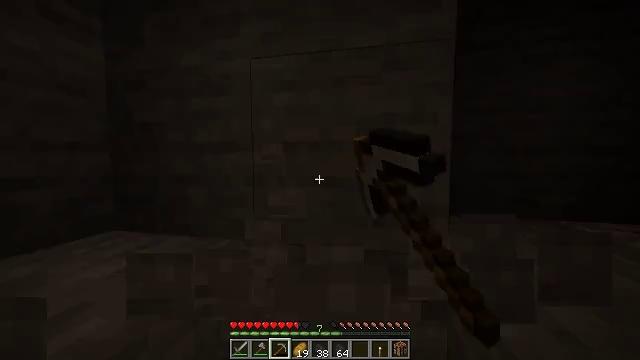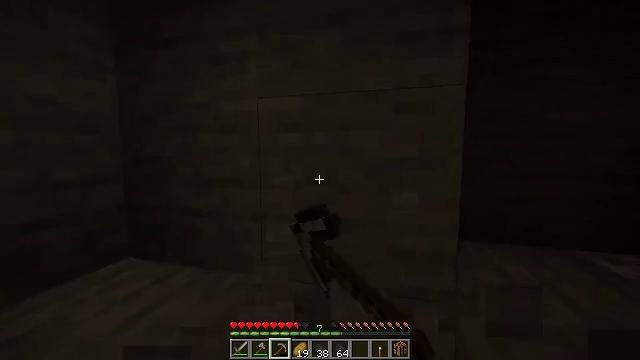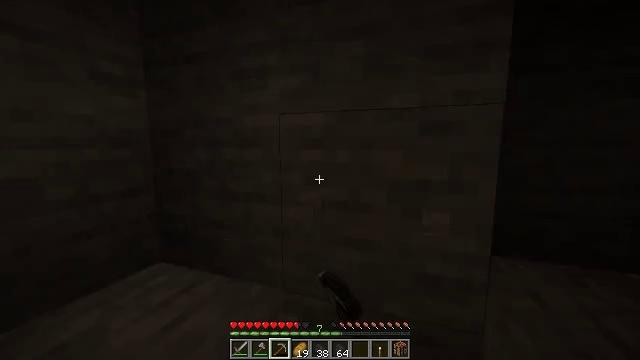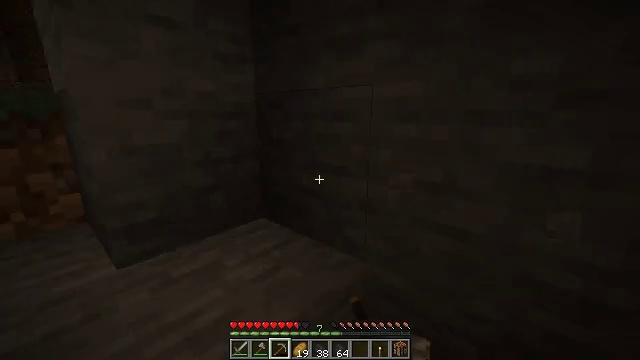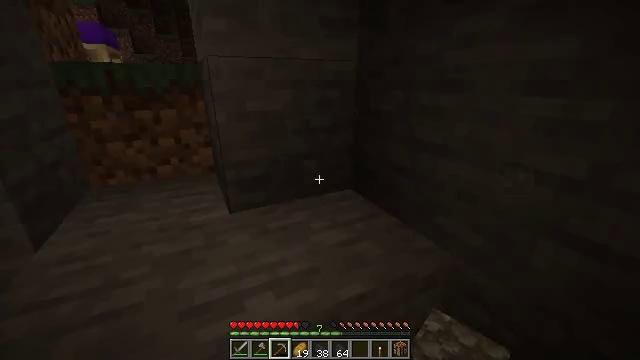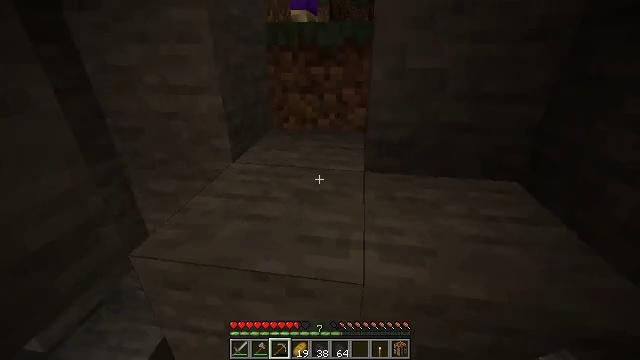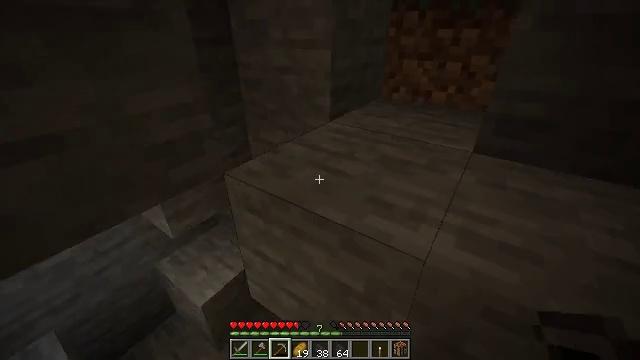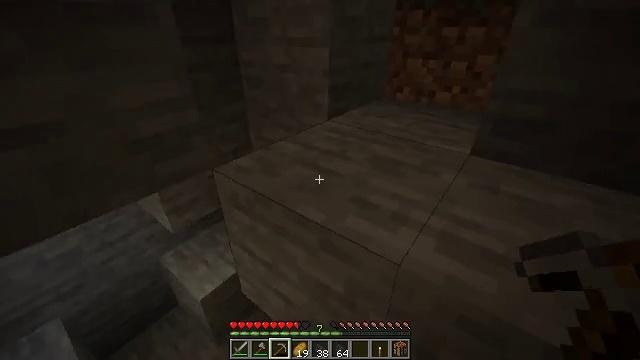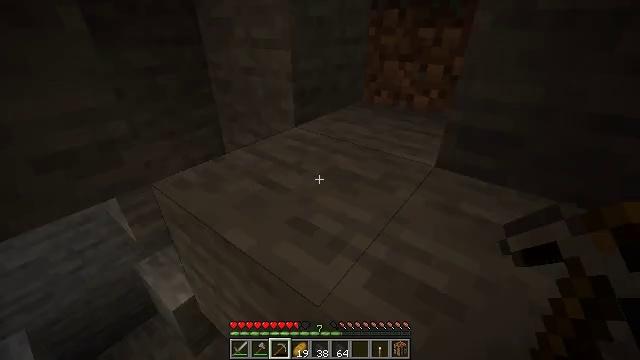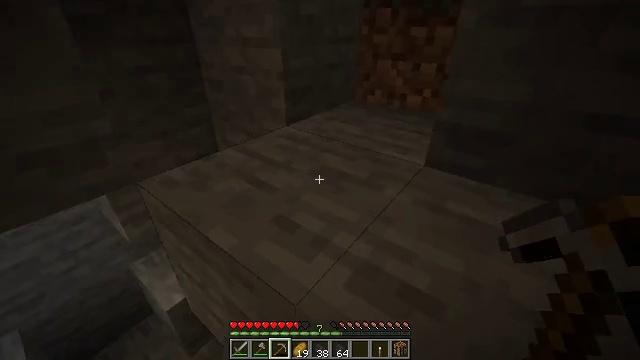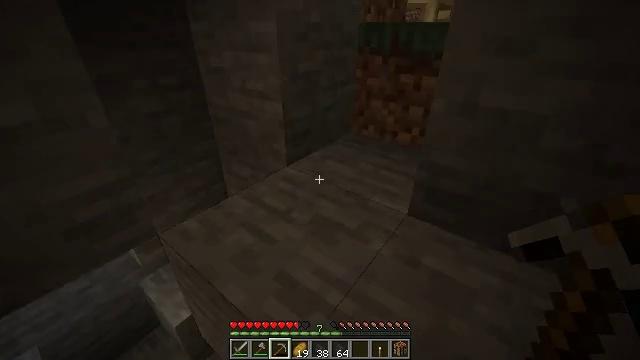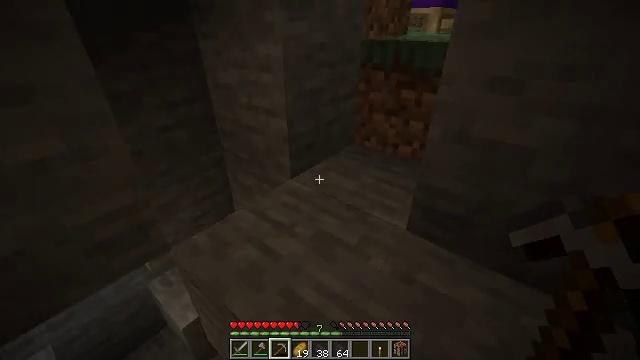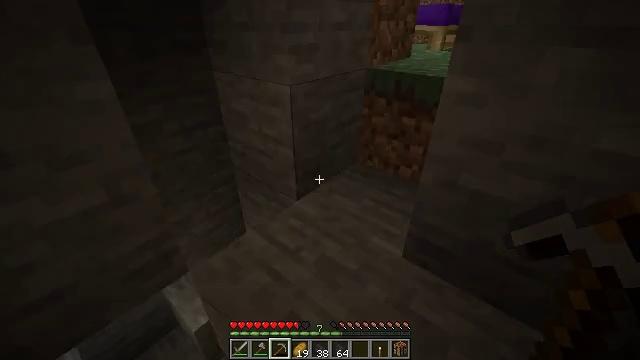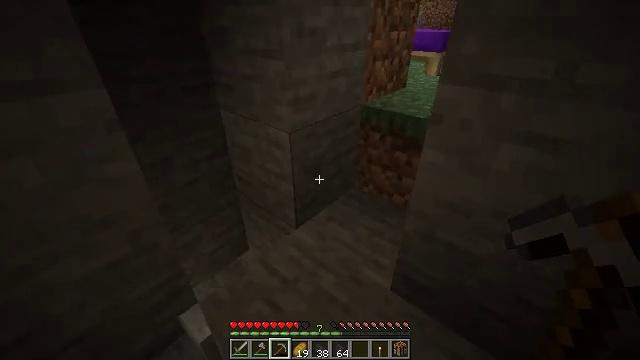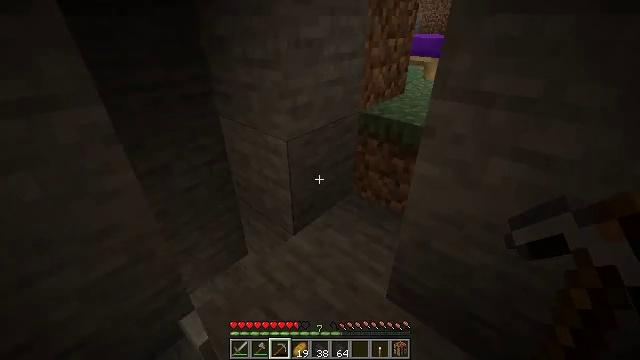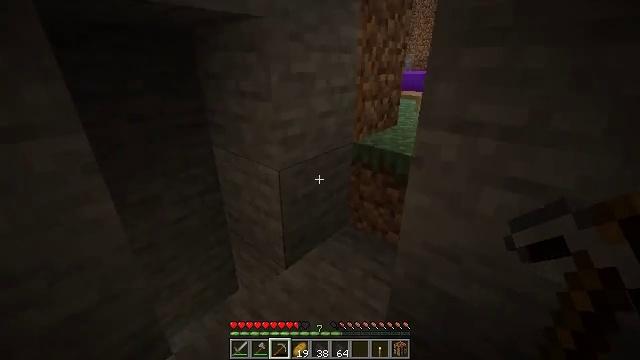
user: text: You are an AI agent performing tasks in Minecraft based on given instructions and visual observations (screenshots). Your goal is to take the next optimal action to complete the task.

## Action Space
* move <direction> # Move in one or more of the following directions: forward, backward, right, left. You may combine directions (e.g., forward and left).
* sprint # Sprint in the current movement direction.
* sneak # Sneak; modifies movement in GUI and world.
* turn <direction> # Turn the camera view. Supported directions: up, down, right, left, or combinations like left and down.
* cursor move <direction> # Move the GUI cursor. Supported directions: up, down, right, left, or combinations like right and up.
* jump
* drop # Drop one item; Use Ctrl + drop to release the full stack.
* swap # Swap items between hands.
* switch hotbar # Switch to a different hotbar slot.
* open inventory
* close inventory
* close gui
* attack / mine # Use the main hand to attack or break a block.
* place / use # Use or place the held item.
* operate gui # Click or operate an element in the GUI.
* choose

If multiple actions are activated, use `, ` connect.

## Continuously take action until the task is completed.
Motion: motion action
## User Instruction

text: Break the purple bed to move it.
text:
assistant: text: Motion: move forward and move right, turn left and down, jump
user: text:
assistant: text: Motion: move forward and move right, turn left and down, jump
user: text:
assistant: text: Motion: move forward and move right, turn left and down
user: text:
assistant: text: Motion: move forward and move right, turn left and down
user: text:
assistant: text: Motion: move forward and move right, turn left and down
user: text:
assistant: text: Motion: move forward and move right, turn left and down
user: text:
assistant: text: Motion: move forward and move right, turn left
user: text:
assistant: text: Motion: move forward and move right
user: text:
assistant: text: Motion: move forward and move right
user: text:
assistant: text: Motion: move forward and move right, jump
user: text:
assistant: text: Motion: move forward and move right, jump
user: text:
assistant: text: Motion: move forward and move right, turn left, jump
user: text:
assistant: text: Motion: move forward and move right, jump
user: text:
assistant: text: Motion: move forward and move right, jump
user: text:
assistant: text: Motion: move forward and move right, turn up
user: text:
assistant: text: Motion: move forward and move right, turn right and up
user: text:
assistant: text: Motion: move forward
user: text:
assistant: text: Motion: move forward, turn right and up
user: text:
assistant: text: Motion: move forward, turn right and up
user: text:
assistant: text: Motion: move forward, turn right and up
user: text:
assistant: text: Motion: move forward, turn right and up
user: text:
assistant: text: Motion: move forward and move left, turn right and up
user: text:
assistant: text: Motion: move forward and move left, turn right
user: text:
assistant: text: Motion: move forward and move left, turn right
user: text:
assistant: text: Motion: move forward, turn right
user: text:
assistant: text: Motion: move forward, turn right
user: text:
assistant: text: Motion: move forward
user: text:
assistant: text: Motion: move forward
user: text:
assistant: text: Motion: move forward
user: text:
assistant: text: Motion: move forward